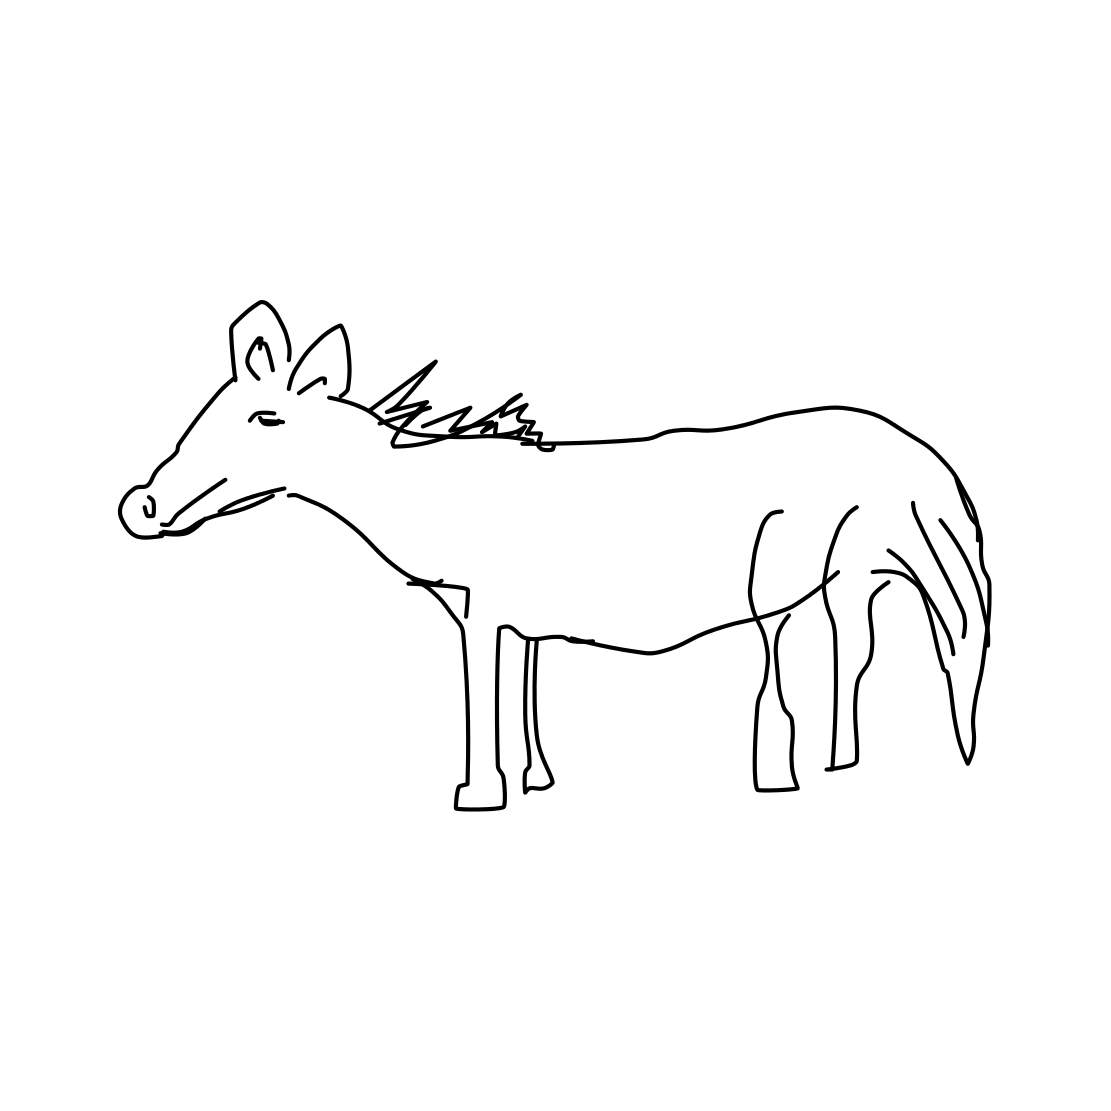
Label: horse